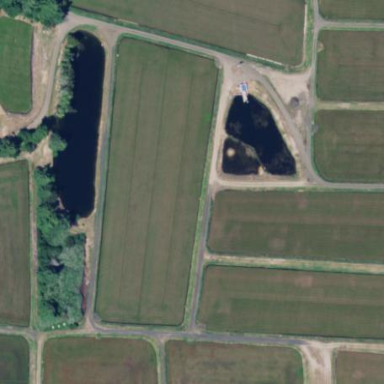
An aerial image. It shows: Farmland where cranberries are grown.